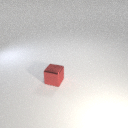
small red metal cube